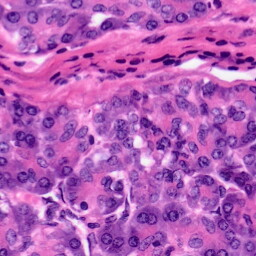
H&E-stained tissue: Pancreatic